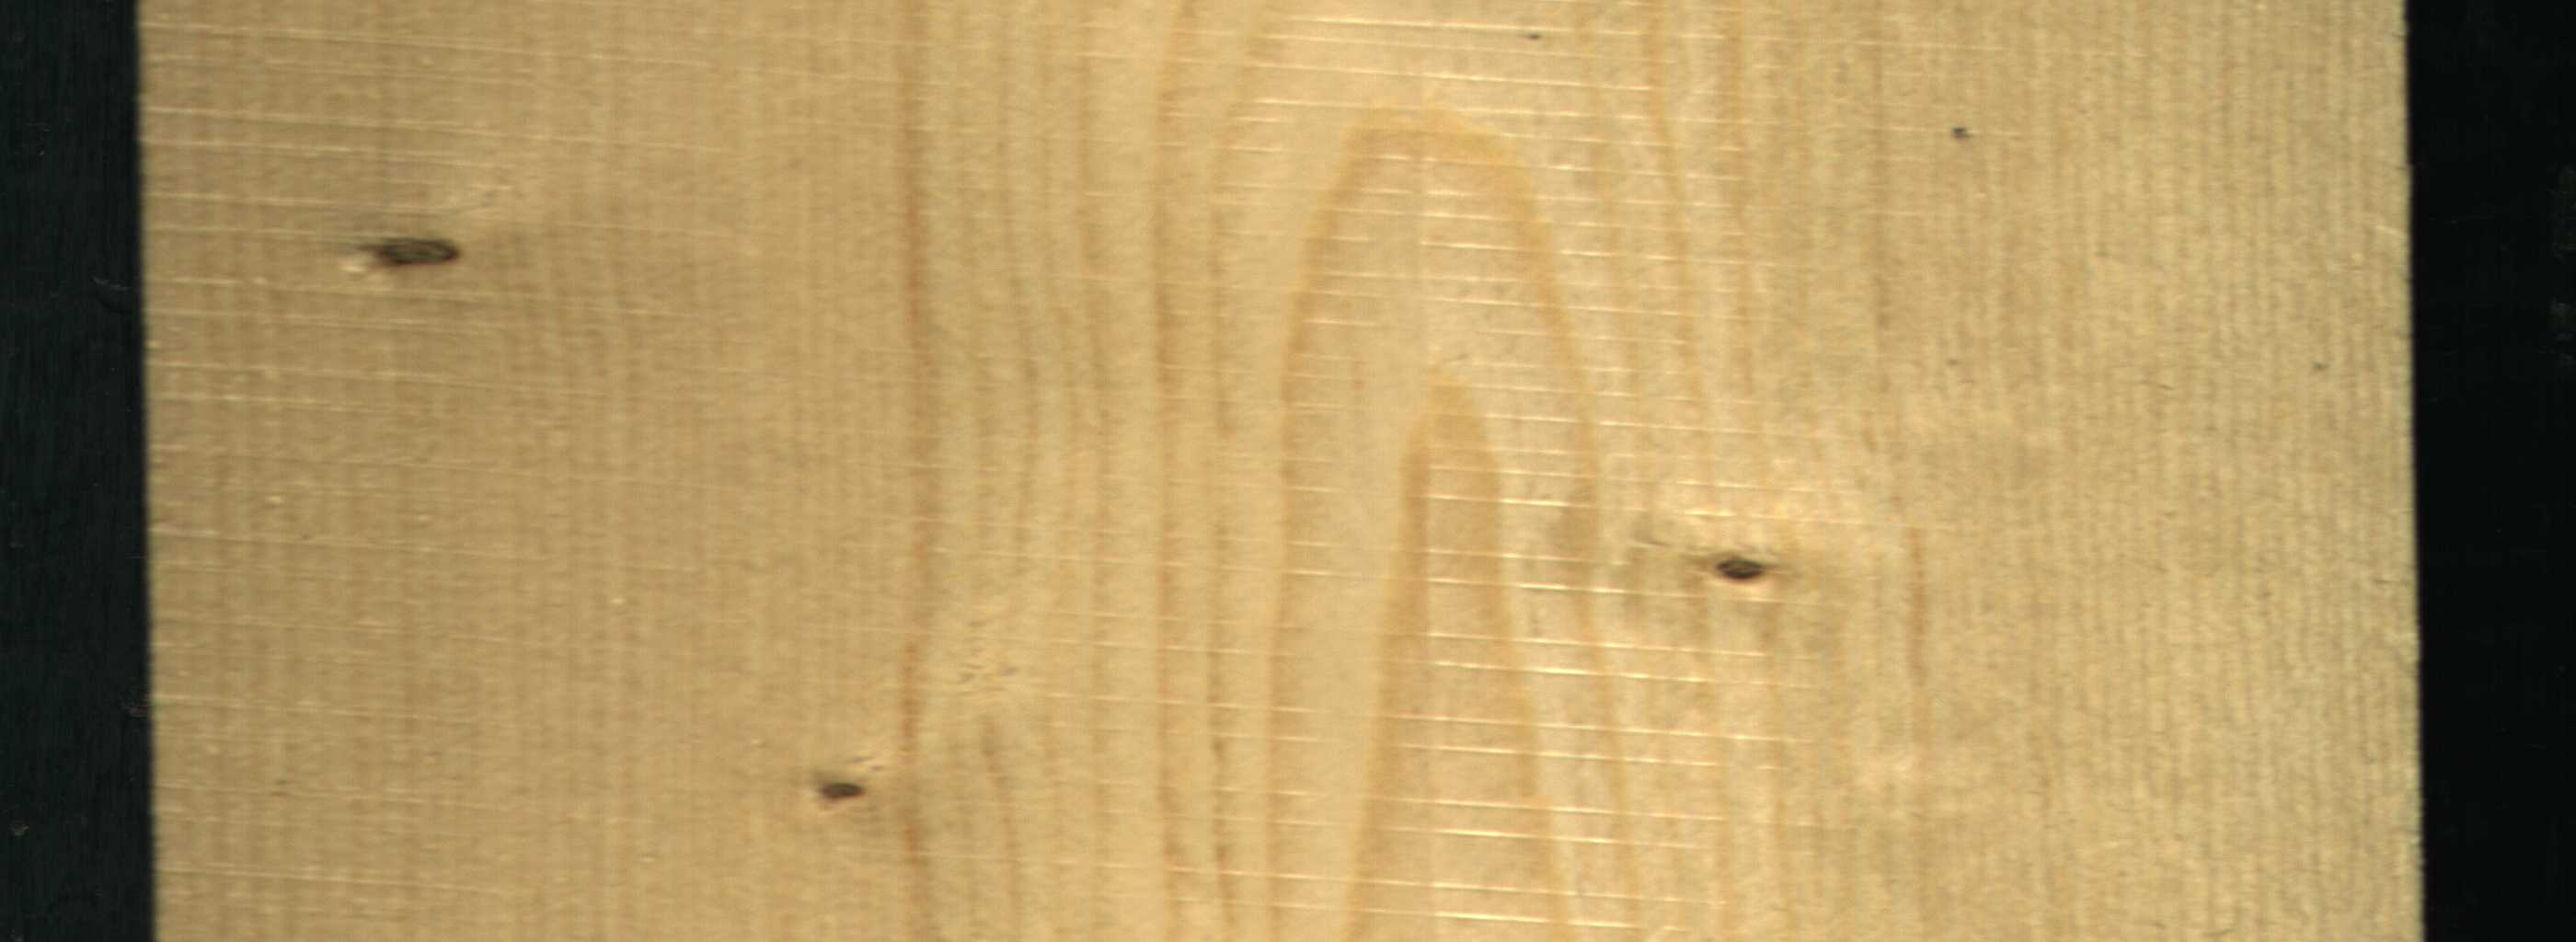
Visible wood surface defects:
Live_Knot
Live_Knot
Live_Knot